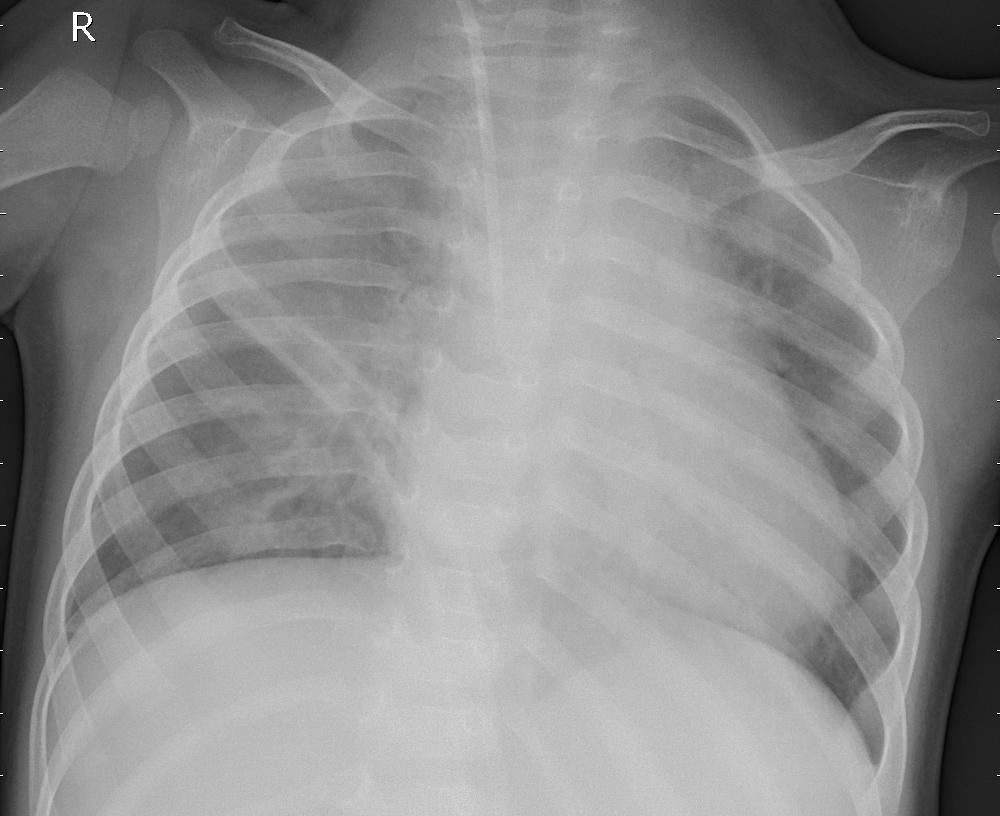
Diagnosis: PNEUMONIA